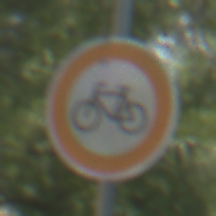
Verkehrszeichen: VerbotRadverkehr
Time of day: MorningAfternoon
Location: Outdoor (Urban)
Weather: PartlyCloudy
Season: NotSpecified
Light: Natural